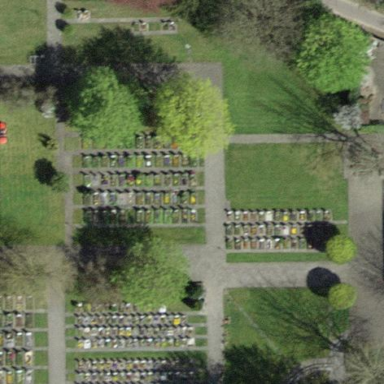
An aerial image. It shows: Cemetery.